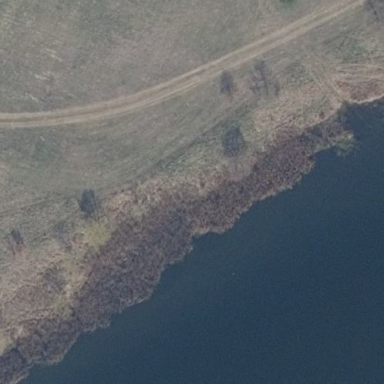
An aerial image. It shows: Reedbed in wetland area.